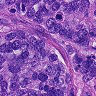
Metastatic tissue present: yes